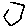
Label: hexagon